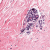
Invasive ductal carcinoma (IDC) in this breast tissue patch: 0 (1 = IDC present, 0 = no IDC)